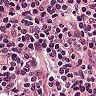
Metastatic tissue present: no